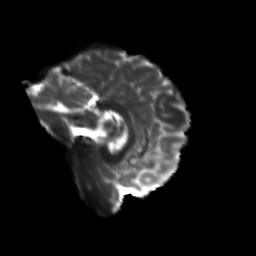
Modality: T2w
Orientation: sagittal
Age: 26
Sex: male
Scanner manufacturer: siemens
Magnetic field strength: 3 T
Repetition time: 3.5 s
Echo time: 0.113 s